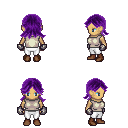
a pixel art fantasy rpg character, female body template, human, tanned skin, white sleeveless shirt, white pants, purple loose hair, metal gloves, brown shoes, four views (front, back, left, right), 2x2 character sprite sheet, small pixel art, hard edges, no anti-aliasing